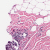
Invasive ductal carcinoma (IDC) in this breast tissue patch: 0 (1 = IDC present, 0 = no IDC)